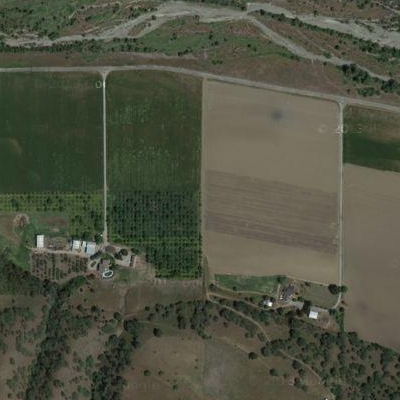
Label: Field